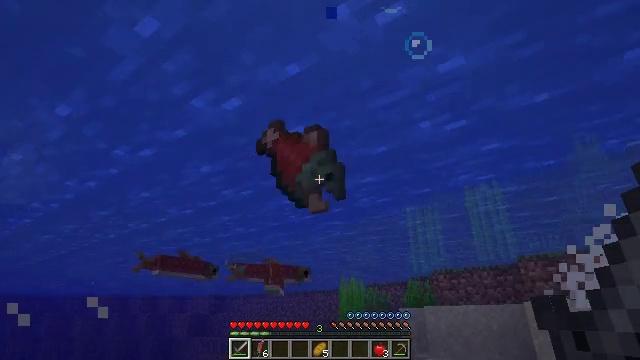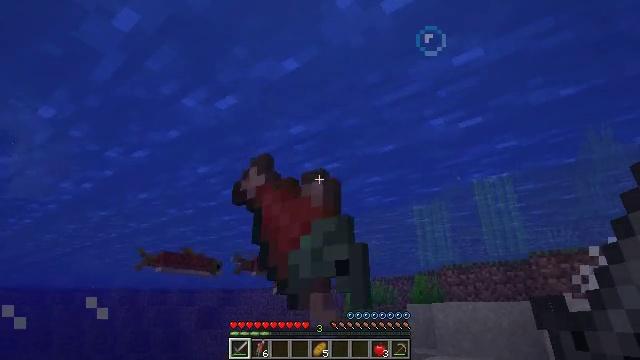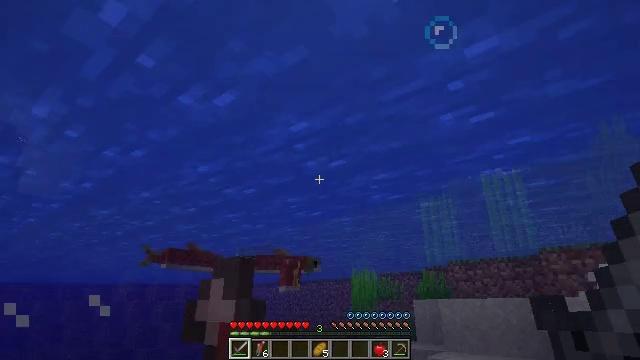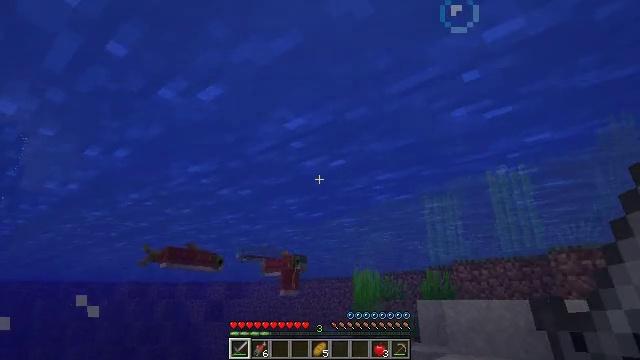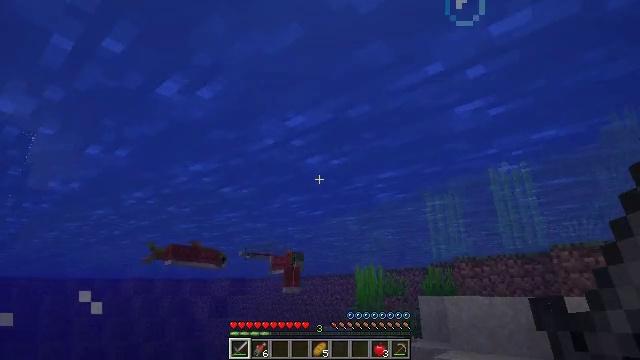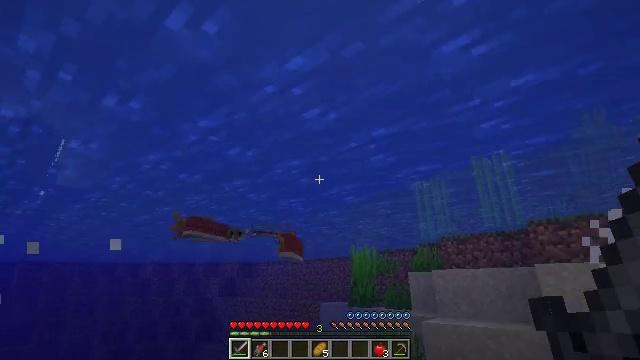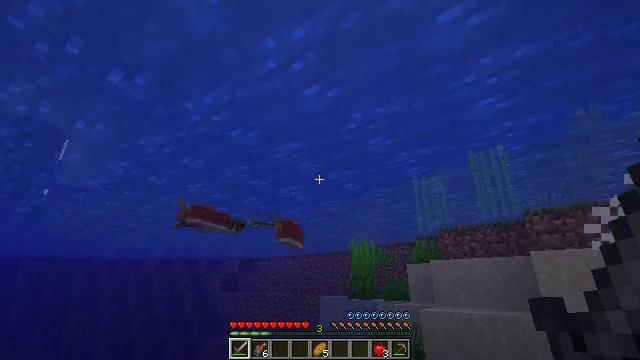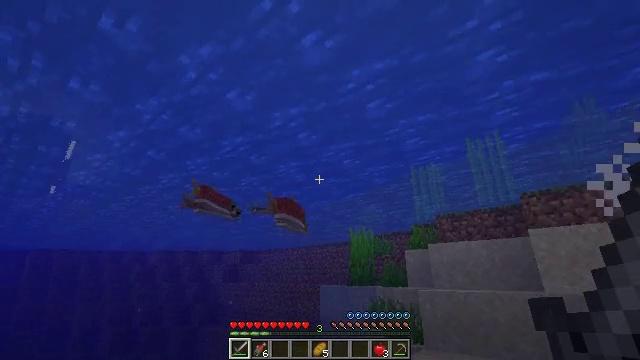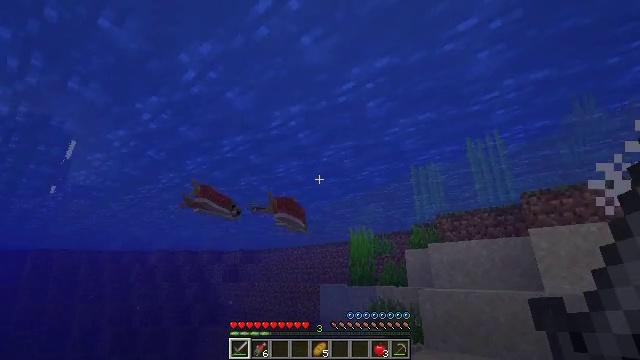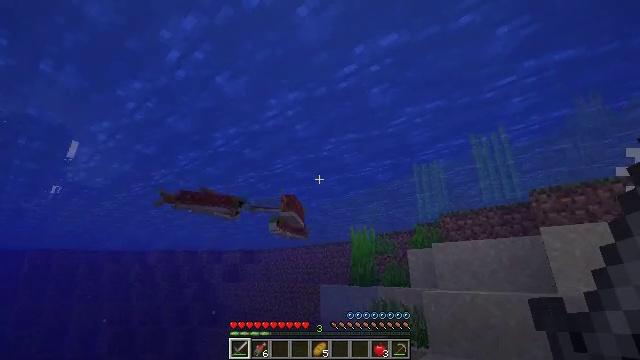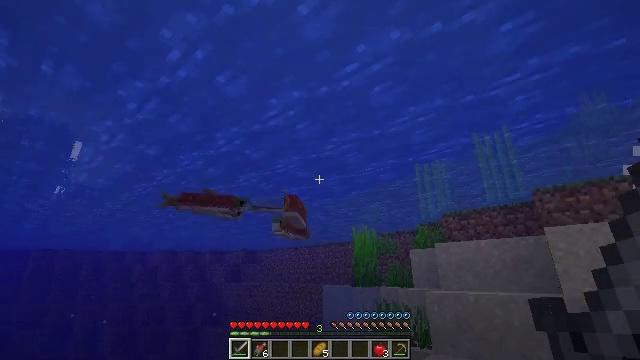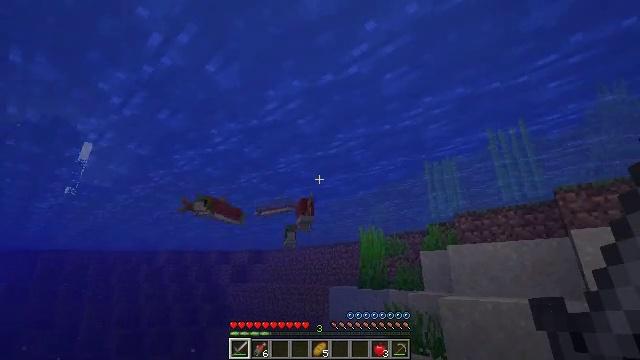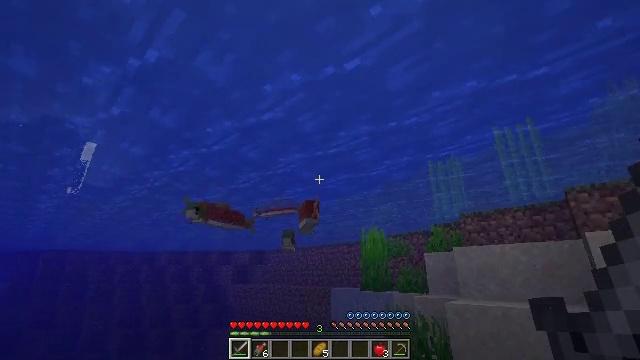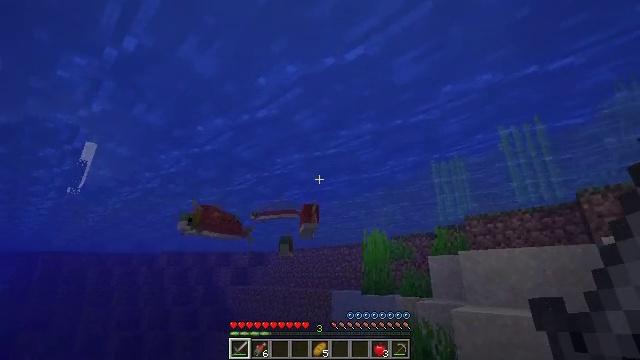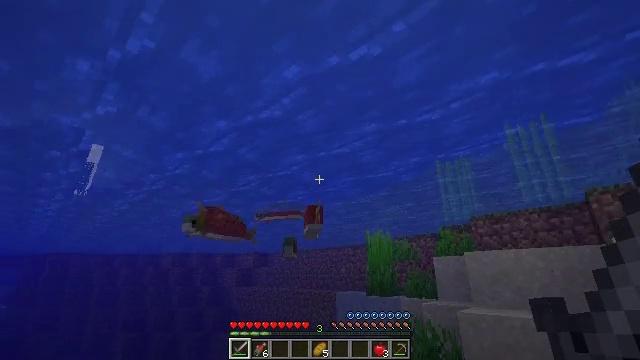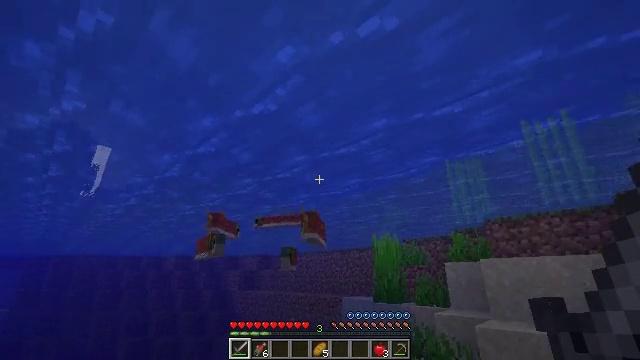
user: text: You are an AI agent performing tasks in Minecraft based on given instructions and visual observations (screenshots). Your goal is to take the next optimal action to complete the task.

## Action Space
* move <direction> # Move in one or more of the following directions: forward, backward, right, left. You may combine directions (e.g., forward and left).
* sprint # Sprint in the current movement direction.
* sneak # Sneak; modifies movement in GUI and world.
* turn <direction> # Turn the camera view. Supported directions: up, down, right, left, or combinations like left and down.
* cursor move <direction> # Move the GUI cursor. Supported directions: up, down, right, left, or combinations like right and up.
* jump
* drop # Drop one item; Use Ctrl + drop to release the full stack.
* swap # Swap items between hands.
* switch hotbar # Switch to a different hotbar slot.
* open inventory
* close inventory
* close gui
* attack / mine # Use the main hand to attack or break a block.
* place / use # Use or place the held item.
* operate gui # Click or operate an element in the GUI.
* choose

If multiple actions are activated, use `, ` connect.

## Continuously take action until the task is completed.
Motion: motion action
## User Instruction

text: Hunt fish.
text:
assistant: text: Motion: move forward, turn left and down
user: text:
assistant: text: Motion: move forward, turn left and down
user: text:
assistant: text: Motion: move forward, sprint
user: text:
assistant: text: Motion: move forward, sprint
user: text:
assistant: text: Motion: move forward, sprint
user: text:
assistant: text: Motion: move forward, sprint
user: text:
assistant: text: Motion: move forward, sprint
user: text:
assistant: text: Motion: move forward
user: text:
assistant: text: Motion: move forward
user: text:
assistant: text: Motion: move forward
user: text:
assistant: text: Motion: move forward, turn left
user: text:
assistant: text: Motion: move forward
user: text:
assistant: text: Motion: move forward
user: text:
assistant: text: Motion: move forward
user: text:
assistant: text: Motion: move forward, turn left
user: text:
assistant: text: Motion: move forward, turn left
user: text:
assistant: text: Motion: move forward, turn left and down
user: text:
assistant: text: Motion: move forward, turn left and down
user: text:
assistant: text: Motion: move forward, turn down
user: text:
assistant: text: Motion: move forward, turn down
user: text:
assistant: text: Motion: move forward, turn down
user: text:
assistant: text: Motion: move forward
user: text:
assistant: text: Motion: move forward
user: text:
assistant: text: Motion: move forward
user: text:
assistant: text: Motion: move forward, turn down, attack / mine
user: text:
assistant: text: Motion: move forward, attack / mine
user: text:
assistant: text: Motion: move forward, turn right and down, attack / mine
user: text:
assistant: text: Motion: move forward, turn right and down, attack / mine
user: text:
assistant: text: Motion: move forward, turn right and down
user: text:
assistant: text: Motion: turn right